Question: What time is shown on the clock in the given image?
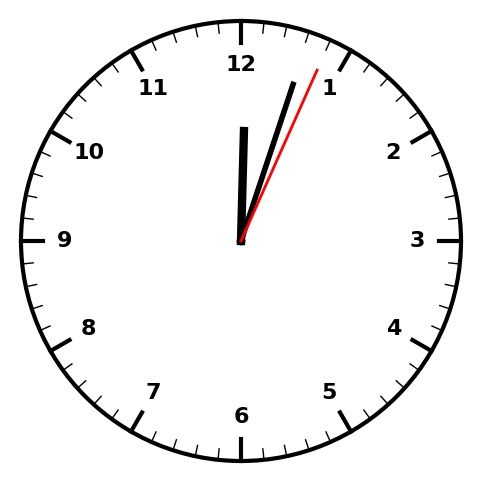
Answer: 12:03:04